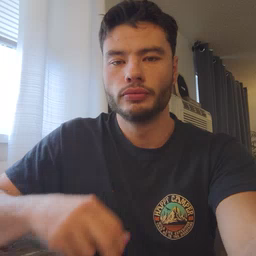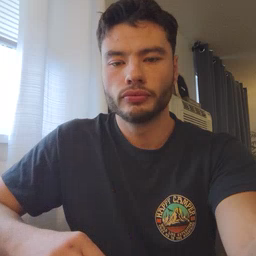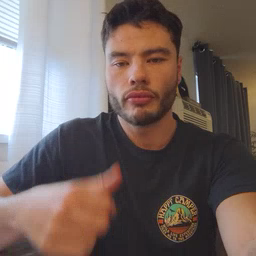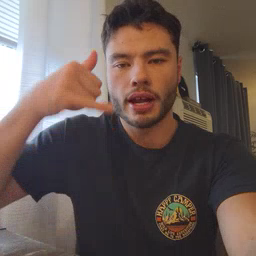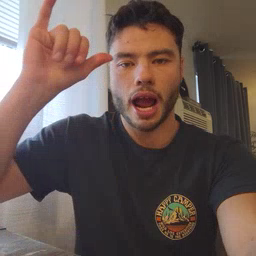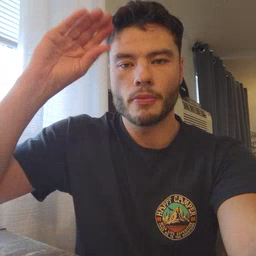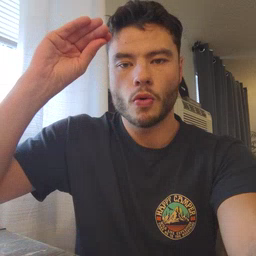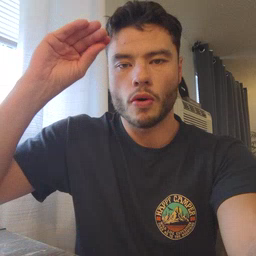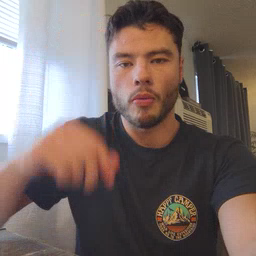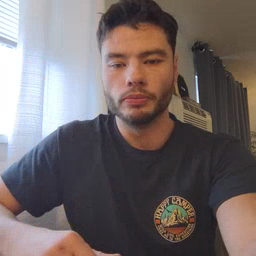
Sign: cowboy